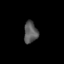
Tissue: skin
Cell type: Epithelial cells
Senescence score: 0.2653
Nuclear area (px): 292
Mean DAPI intensity: 89.106